Interaction volume radius: 10 \u00c5
Interaction volume height: 10 \u00c5
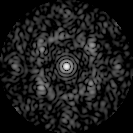
Disorder parameter: 0.6996